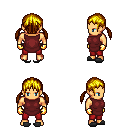
a pixel art fantasy rpg character, male body template, human, tanned skin, maroon tunic, red pants, blonde twin-tailed hairstyle, gold gloves, gray slippers, four views (front, back, left, right), 2x2 character sprite sheet, small pixel art, hard edges, no anti-aliasing